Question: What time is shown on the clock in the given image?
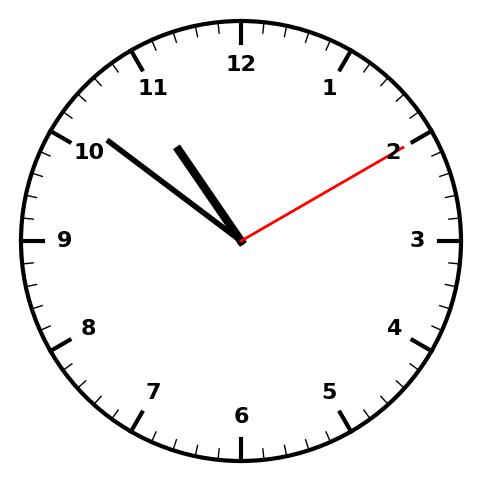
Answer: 10:51:10